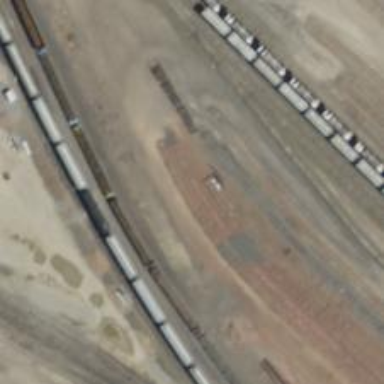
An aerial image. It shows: Railway siding for service.